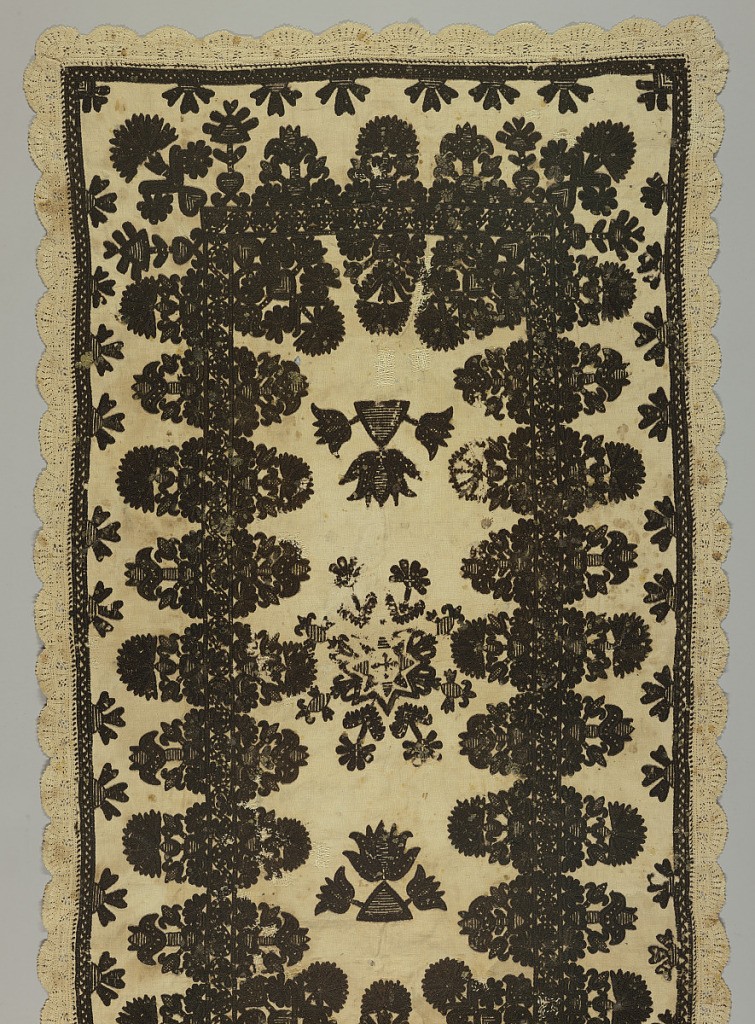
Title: Panel
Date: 18th century
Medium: linen, wool Technique: embroidered, needle lace
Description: An oblong panel, probably an All Souls Day mat, of heavy cream colored hand-woven linen, embroidered in black wool. Edged with cream linen needle lace. Design is a star-shaped central motif encircled by stylized floral forms. Two detached motifs of lotus flowers rising from a triangular form. Wide border consists of detached highly stylized flower forms, carnation and lotus, bi-laterally symmetrical, ranged on either margin of a narrow band, of stylized curving vine design. Border is narrow band with detached stylized leaf forms.